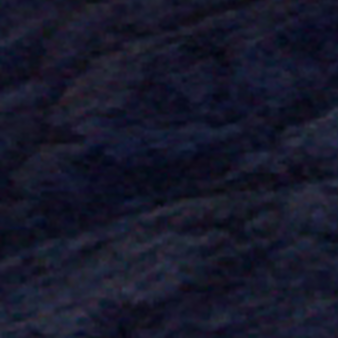
Label: other